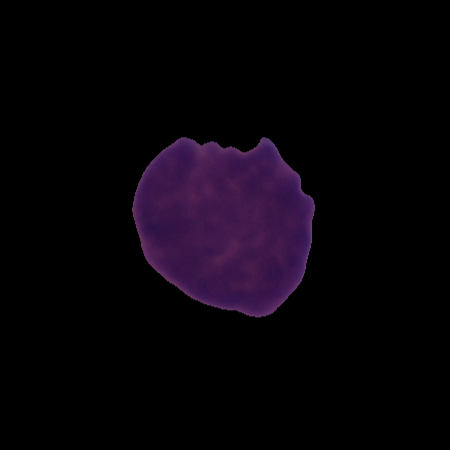
Label: cancer